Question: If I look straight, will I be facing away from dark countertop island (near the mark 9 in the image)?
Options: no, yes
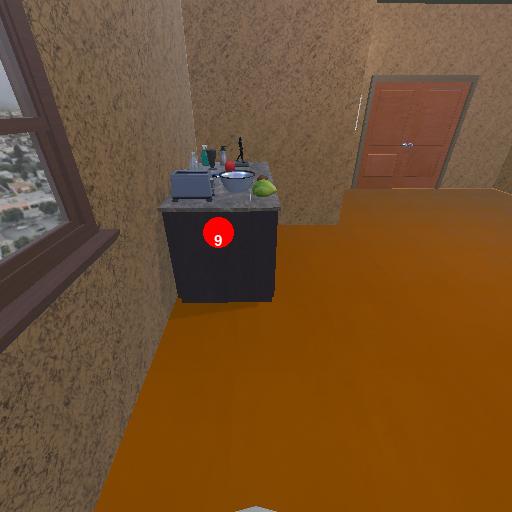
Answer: no